Question: I have 3 drop down selectors using AJAX (first is populated, after selection the second gets populated and so on..), after selection a script is called to fill a '<p>' tag with a table that includes pictures, the problem is that I cannot use jquery plugins on those pictures (lightroom, tooltip). I can use these features if I get pictures witought AJAX. I also tryed to move the ajax script in the root (so it can recognize functions in the js files)...

Any ideas would be appreciated :|
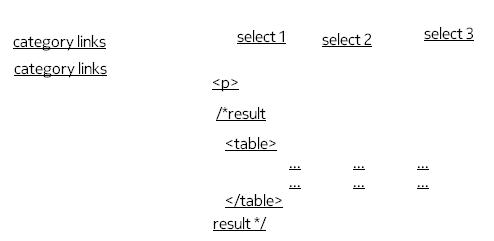
Answer: I'd suggest using <URL>'.
<URL>